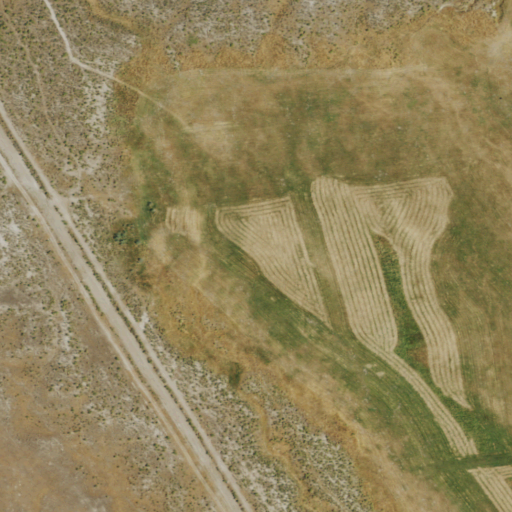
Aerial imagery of valley in Nevada named Twin Canyon containing pasture, grassland, shrub, and woody wetlands